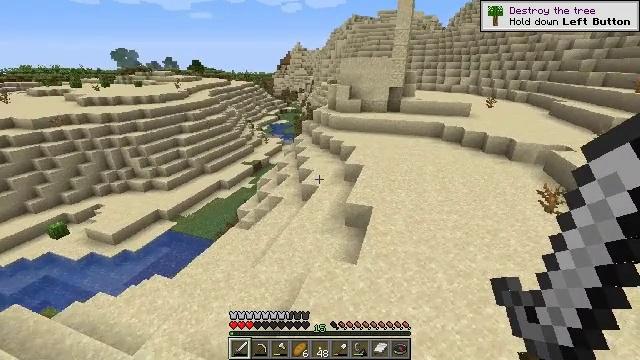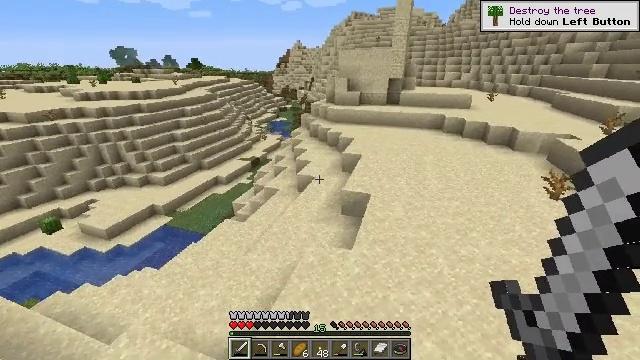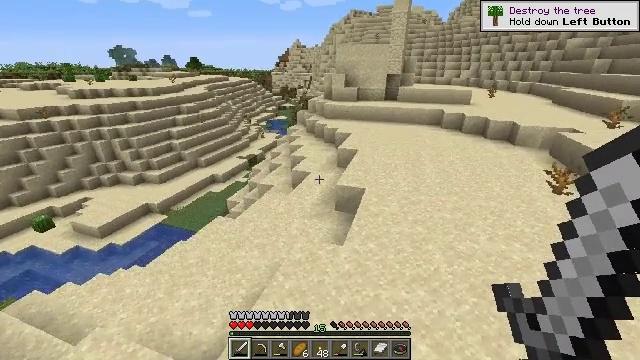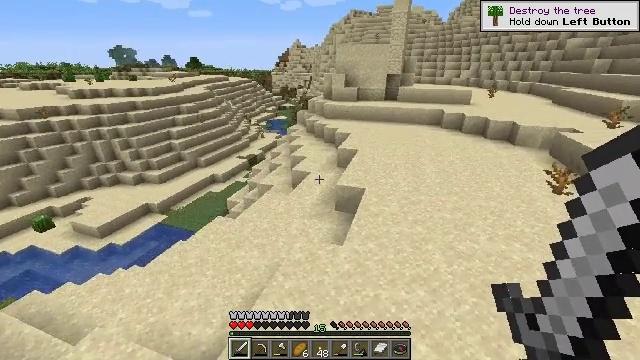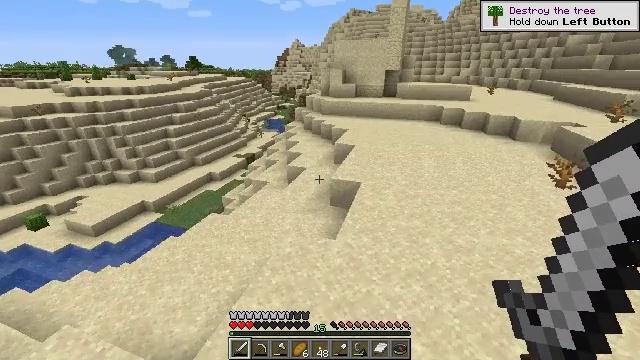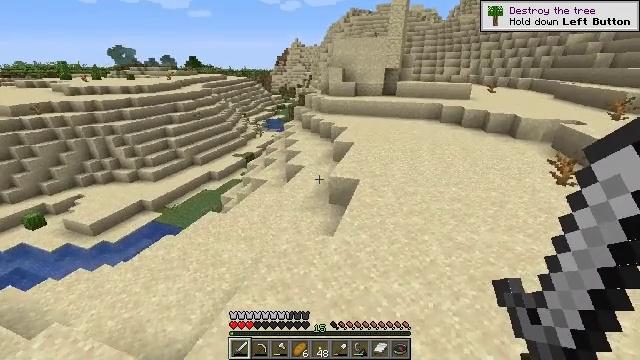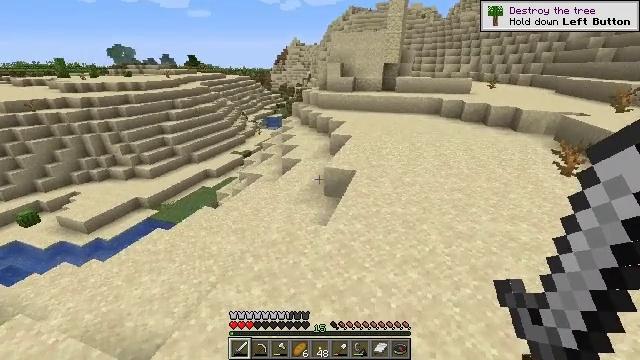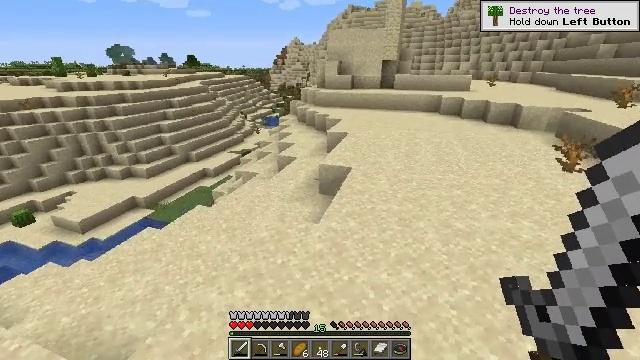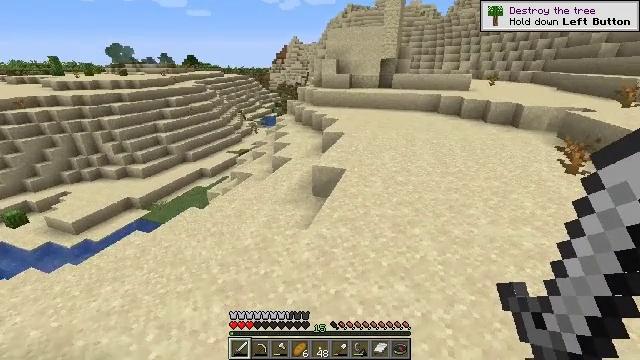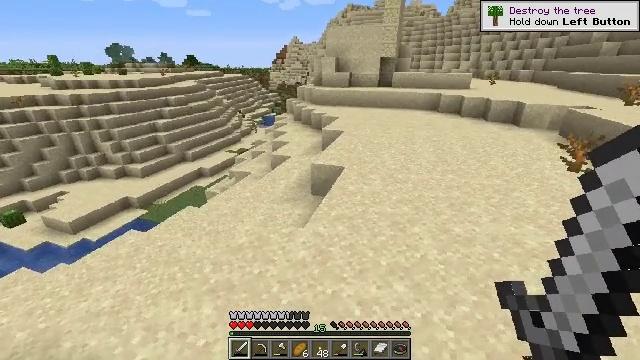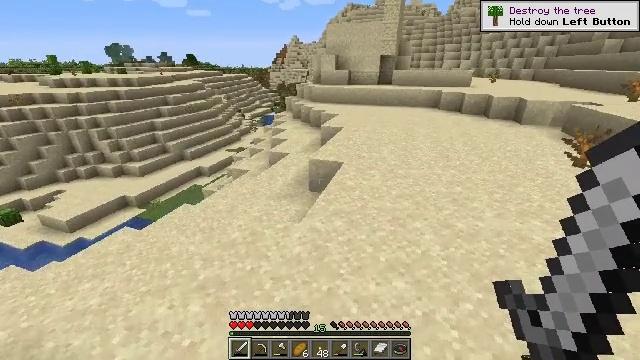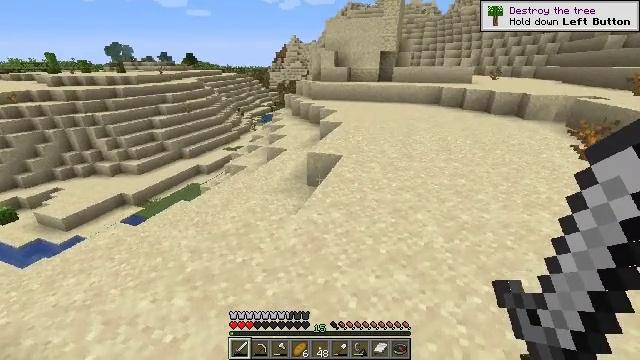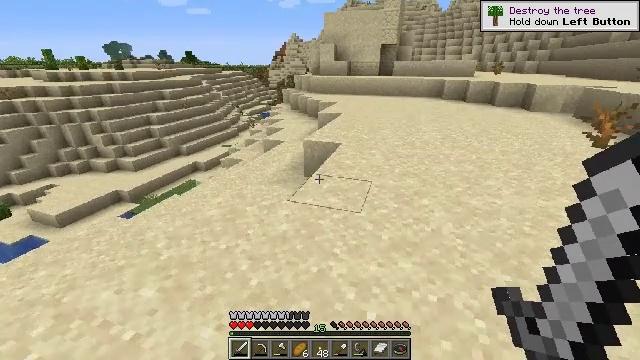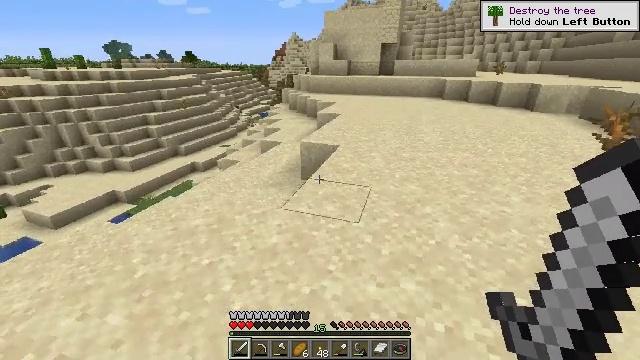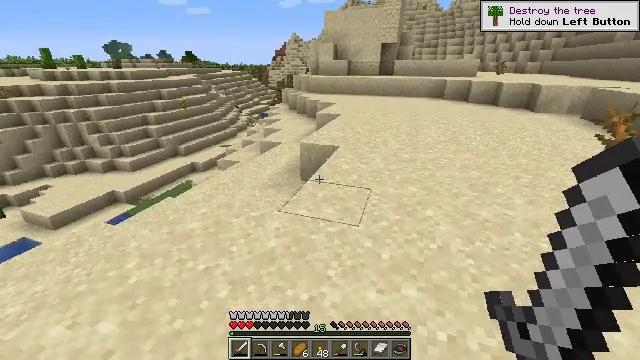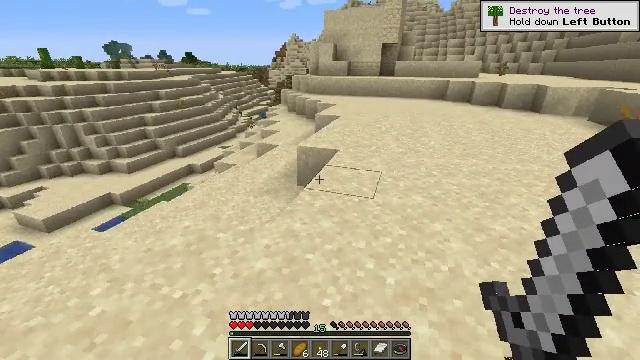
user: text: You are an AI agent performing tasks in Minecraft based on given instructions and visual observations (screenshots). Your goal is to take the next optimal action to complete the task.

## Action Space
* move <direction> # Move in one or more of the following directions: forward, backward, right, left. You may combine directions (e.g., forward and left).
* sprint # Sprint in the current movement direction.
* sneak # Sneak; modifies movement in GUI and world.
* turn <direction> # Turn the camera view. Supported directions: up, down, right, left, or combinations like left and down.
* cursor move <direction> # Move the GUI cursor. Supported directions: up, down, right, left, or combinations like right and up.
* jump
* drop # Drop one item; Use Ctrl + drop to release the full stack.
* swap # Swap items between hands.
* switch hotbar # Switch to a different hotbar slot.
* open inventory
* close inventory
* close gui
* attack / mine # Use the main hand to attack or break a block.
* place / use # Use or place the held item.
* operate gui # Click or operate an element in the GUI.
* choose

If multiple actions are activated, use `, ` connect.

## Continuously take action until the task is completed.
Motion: motion action
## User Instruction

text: Mine the sugar cane near rivers.
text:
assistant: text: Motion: move forward and move right
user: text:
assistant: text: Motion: move forward and move right
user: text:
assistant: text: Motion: move forward and move right
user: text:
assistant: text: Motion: move forward and move right
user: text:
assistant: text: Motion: move forward and move right
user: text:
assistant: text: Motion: move forward and move right
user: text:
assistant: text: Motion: move forward and move right
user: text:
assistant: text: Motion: move forward
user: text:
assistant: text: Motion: move forward
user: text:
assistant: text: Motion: move forward
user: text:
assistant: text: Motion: move forward
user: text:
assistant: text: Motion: move forward
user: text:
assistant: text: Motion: move forward
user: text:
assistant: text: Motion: move forward
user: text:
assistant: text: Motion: move forward
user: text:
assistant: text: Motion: move forward
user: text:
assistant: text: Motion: move forward, turn right and up
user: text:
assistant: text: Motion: move forward, turn right
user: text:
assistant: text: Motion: move forward
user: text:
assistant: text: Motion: move forward, turn right
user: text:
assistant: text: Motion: move forward, turn right
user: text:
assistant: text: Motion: move forward
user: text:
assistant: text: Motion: move forward
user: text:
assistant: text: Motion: open inventory
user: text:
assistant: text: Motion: open inventory
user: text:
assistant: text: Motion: no_op
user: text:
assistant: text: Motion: no_op
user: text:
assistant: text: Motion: no_op
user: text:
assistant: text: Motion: no_op
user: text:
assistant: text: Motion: no_op